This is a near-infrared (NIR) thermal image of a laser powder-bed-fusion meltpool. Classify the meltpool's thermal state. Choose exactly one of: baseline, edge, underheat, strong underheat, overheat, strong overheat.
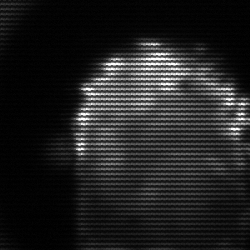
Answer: baseline